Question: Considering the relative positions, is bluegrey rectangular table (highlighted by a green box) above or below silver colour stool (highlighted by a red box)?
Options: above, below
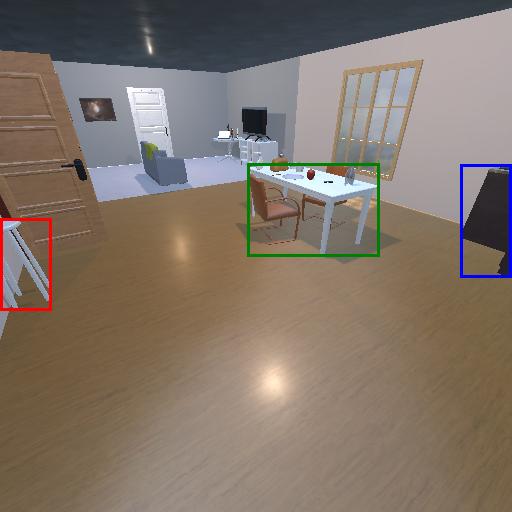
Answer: above